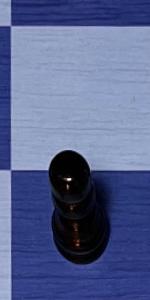
Label: Pawn_Black